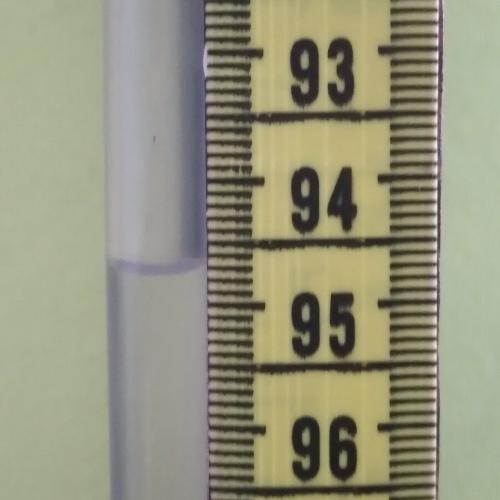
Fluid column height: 94.7 cm